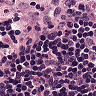
Metastatic tissue present: no